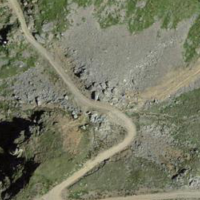
EUNIS habitat code: 31
Species observed at this site:
Achillea nana